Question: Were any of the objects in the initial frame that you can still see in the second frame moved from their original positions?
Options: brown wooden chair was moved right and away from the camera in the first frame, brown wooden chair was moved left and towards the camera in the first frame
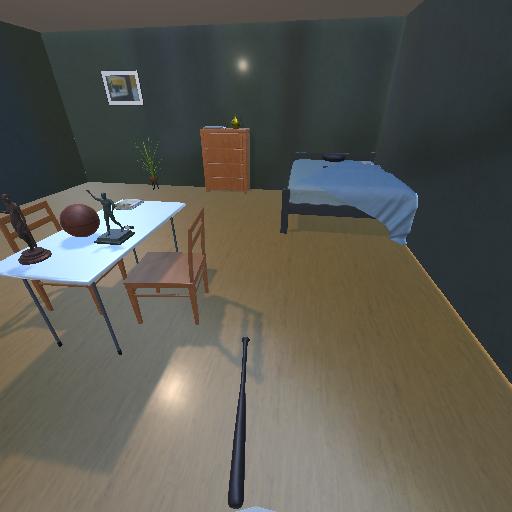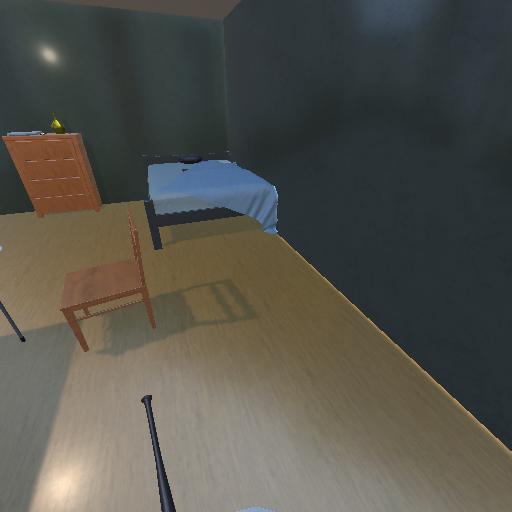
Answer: brown wooden chair was moved right and away from the camera in the first frame